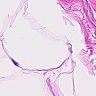
Metastatic tissue present: no